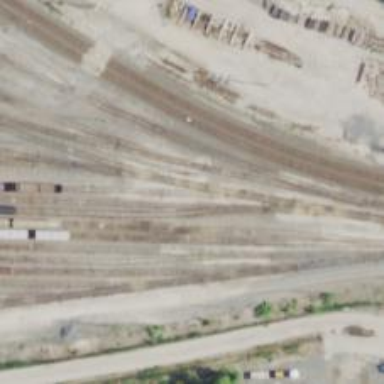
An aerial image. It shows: Railway yard.